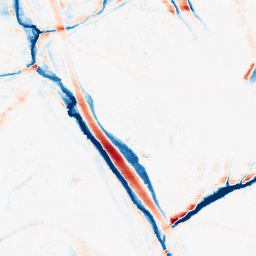
Category: morphological
Decomposition family: morphological_ellipse
Decomposition parameters: operation: average
width: 10
height: 20
Upsampling method: quadratic
Upsampling parameters: scale: 4
Upsampling scale: 4